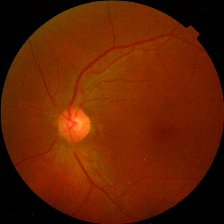
Diabetic retinopathy grade: No DR